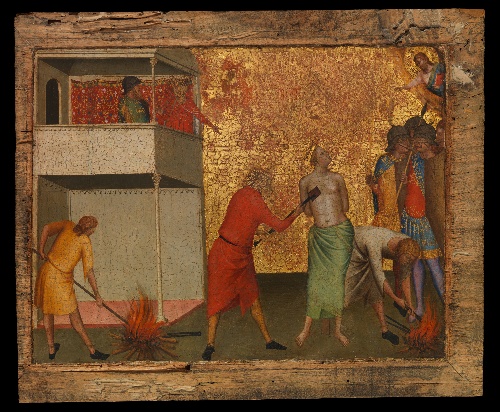
Title: Saint Reparata Tortured with Red-Hot Irons
Artist: Bernardo Daddi
Artist bio: Italian, Florence (?) ca. 1290–1348 Florence
Object type: Painting, predella panel
Classification: Paintings
Medium: Tempera on wood, gold ground (tooled pattern added possibly in the late nineteenth century)
Dimensions: 13 x 16 1/2 in. (33 x 41.9 cm)
Department: European Paintings
Credit line: Bequest of George Blumenthal, 1941
Accession year: 1941
Repository: Metropolitan Museum of Art, New York, NY
Tags: Suffering|Women|Saints